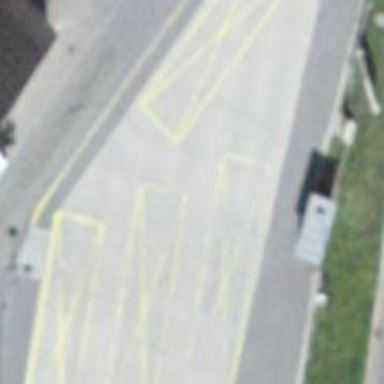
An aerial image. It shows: Public transport stop position.